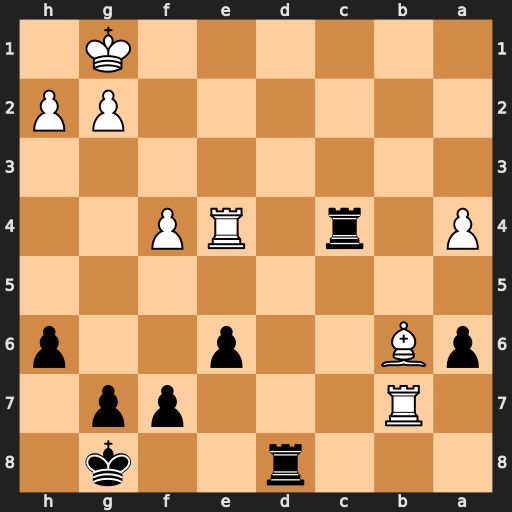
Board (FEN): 3r2k1/1R3pp1/pB2p2p/8/P1r1RP2/8/6PP/6K1
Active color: b
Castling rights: -
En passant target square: -
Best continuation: Rd1+ Kf2 Rxe4